Question: Is it possible to disable animation of the progress bar in Qt and make it behave like a meter instead?
Below is the default behavior, and I would instead like it to not have the shiny wave go through it periodically. I was hoping to use it to show used resources such as CPU, memory, and disk space.

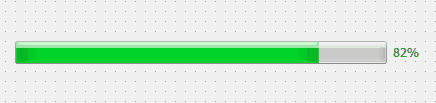
Answer: css for use in qt designer:
'''
QProgressBar::chunk {
background-color: #3add36;
width: 1px;
}
QProgressBar {
border: 2px solid grey;
border-radius: 0px;
text-align: center;
}
'''
pyqt example:
'''
my_progress_bar = QProgressBar()
my_progress_bar.setStyleSheet(" QProgressBar { border: 2px solid grey; border-radius: 0px; text-align: center; } QProgressBar::chunk {background-color: #3add36; width: 1px;}")
'''